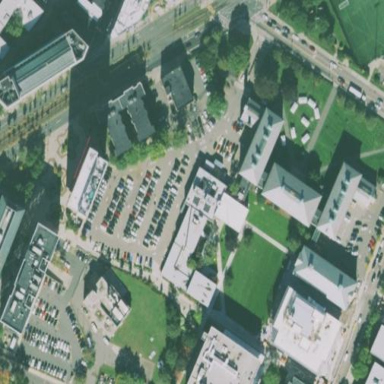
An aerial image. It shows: College or university.